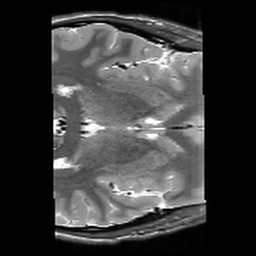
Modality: T2w
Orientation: axial
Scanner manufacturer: siemens
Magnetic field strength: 3 T
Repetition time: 10.64 s
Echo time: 0.05 s